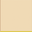
Piece: xx